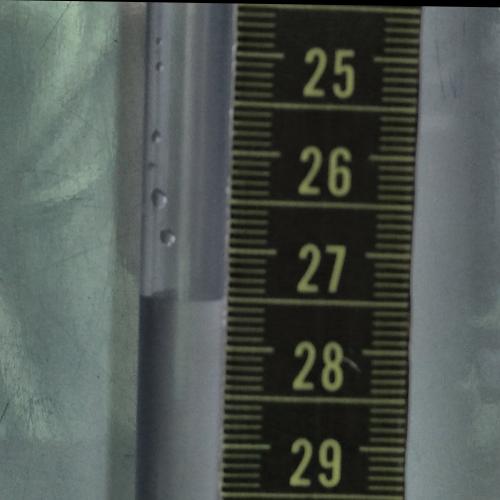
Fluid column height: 27.5 cm